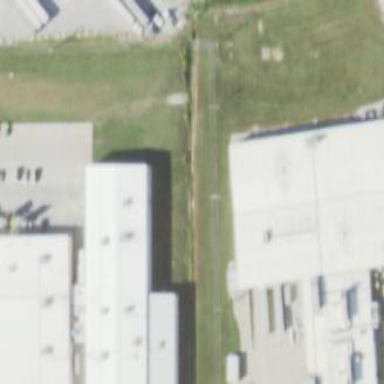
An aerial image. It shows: Industrial building.